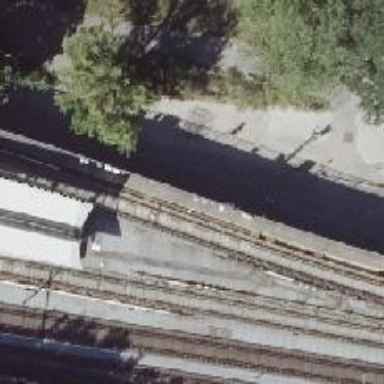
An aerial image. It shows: Viaduct bridge carrying electrified light rail track with ballastless construction.